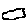
Label: cloud